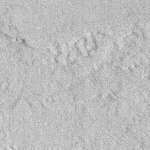
Label: no_change